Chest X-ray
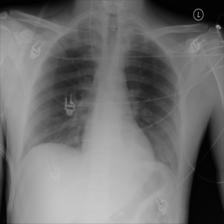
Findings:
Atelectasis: negative
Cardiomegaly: negative
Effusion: negative
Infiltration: negative
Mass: negative
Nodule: negative
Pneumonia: negative
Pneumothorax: positive
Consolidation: negative
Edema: positive
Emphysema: negative
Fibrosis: negative
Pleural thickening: negative
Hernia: negative